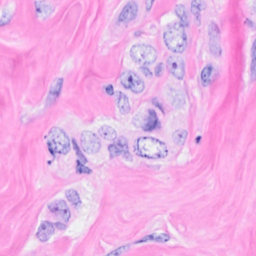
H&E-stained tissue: Breast